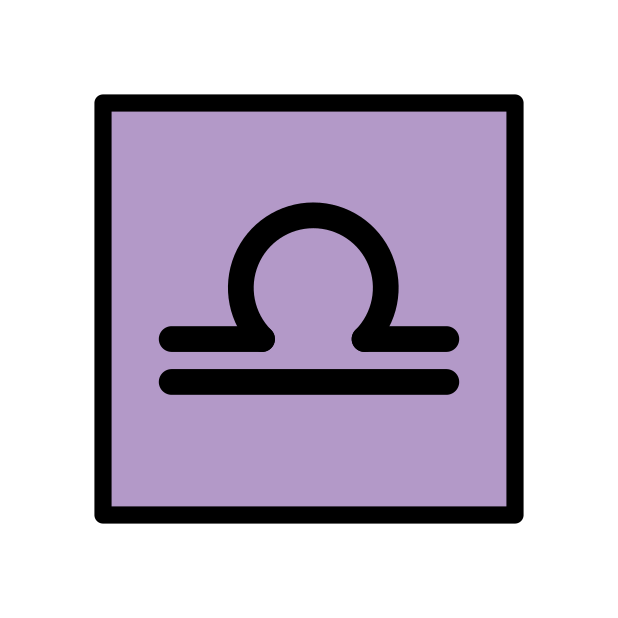
Emoji: ♎
Name: libra
Unicode: 0x264e